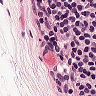
Metastatic tissue present: no